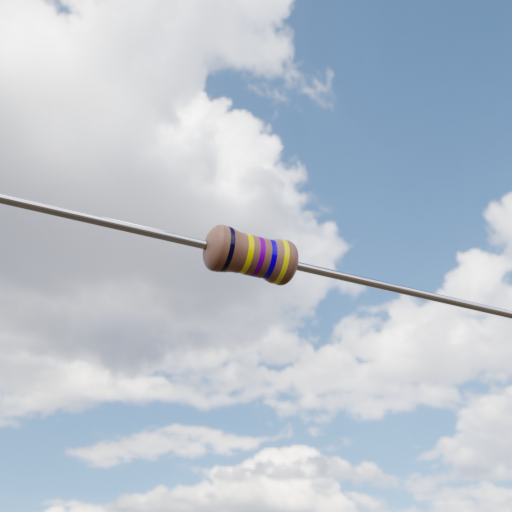
Resistor colour bands (in order): black, yellow, violet, blue, yellow